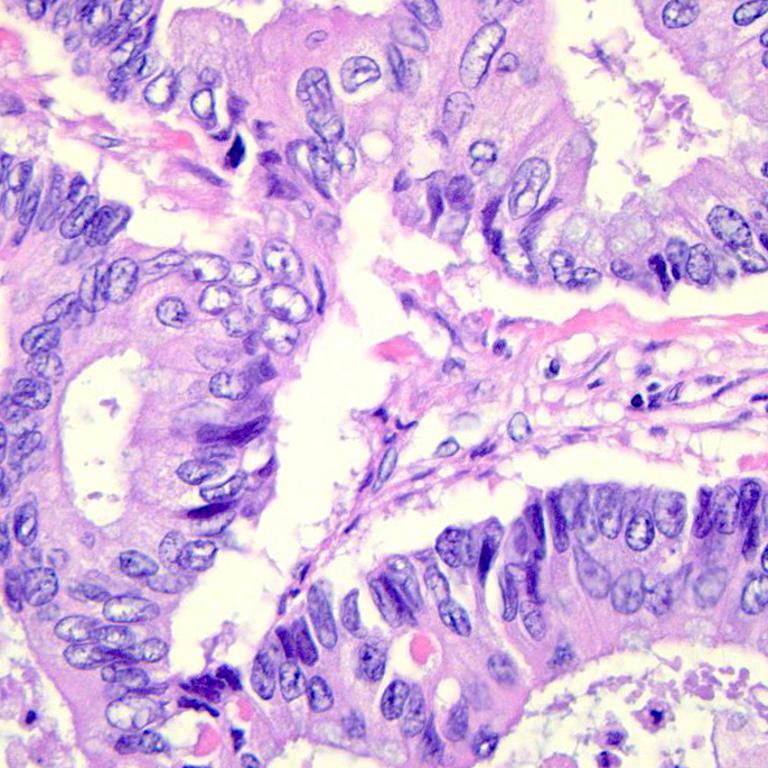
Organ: colon
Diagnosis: adenocarcinomas